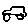
Label: car